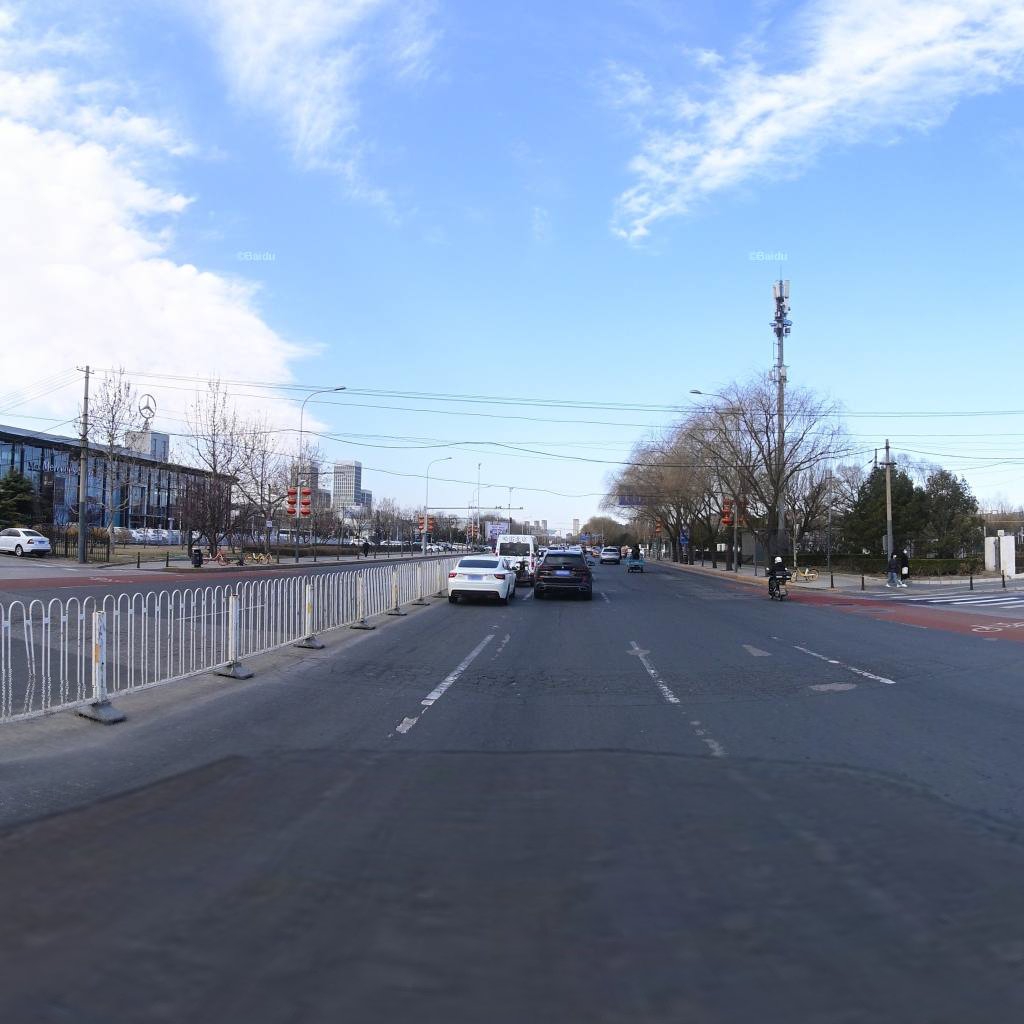
Region: Chaoyang
Road damage annotations: alligator crack